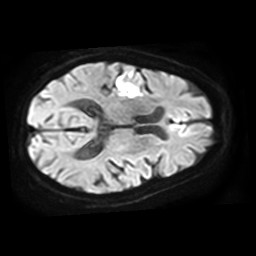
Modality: TRACE
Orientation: axial
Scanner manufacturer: philips
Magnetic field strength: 3 T
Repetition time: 4.204 s
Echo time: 0.07199 s